Field crop: maize
Growth stage: 2
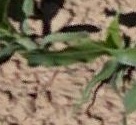
Species: maize